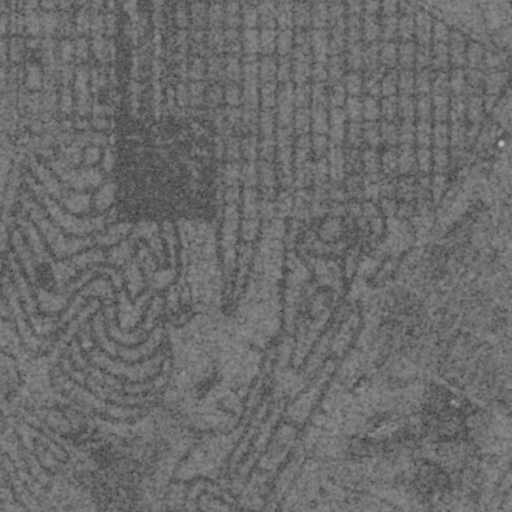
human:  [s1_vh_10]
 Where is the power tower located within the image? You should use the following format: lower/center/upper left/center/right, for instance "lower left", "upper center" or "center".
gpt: The power tower is located in the lower right of the image.
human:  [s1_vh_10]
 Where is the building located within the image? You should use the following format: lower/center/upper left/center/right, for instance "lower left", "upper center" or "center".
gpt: The building is located in the lower right of the image.
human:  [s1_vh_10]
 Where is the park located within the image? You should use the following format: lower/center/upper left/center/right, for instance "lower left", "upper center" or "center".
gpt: There is no park in the image.

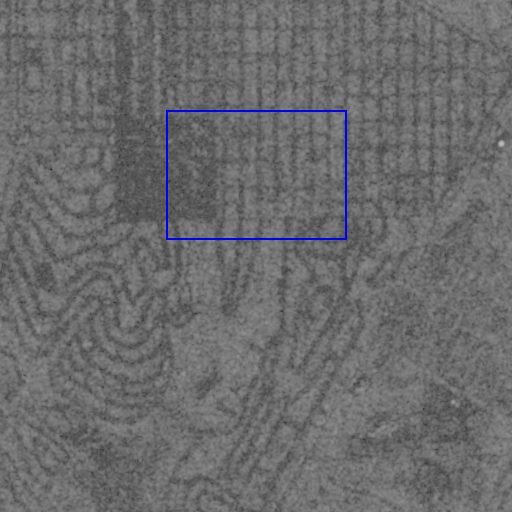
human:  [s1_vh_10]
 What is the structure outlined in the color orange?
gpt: There is no orange outline.
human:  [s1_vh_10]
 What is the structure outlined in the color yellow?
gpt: There is no structure outlined in yellow.